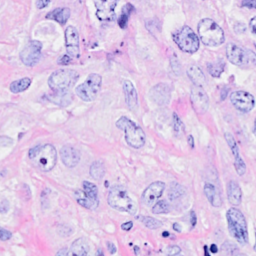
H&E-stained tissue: Breast